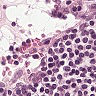
Metastatic tissue present: no